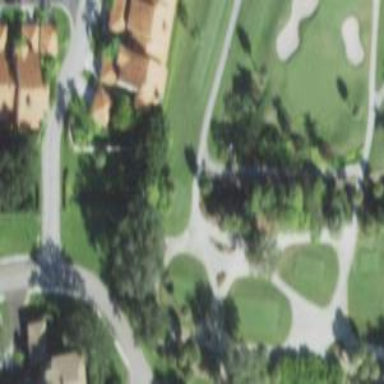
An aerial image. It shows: Service road used as golf cart path.